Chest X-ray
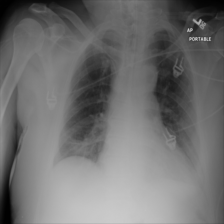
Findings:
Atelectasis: negative
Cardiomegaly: negative
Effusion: negative
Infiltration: negative
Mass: negative
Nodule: negative
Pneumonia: negative
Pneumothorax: negative
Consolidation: negative
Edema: negative
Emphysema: negative
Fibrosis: negative
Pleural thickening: negative
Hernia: negative